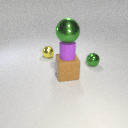
large brown rubber cube below small purple rubber cylinder